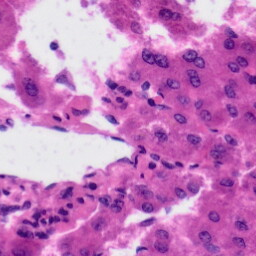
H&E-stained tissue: Liver